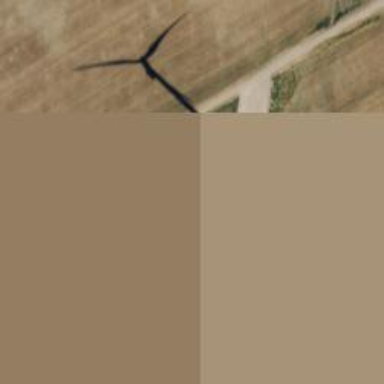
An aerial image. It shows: Wind generator powered by wind. The generator type is horizontal axis and it uses wind turbines.